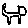
Label: cat